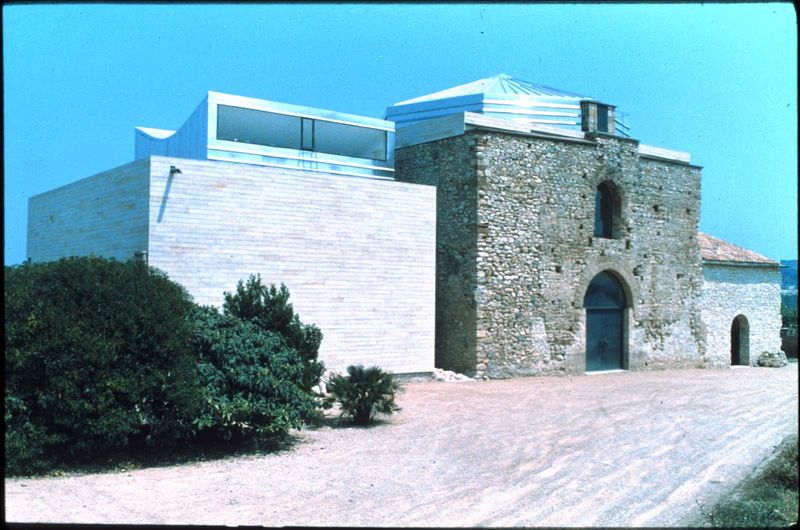
Titel: Villa von Centcelles, Mausoleum des Constans
Standort: Centcelles bei Tarragona, Villa von Centcelles (EU - E - Katalonien)
Schlagwörter: blau, himmel, grün, sand, glas, strasse, tür, türkis, weiss, dach, gebäude, gras, haus, weg, alt, architektur, stein, steine, häuser, busch, büsche, kirche, sonne, himmelblau, farbig, bogen, süden, modern, mauer, farbe, tag, steinmauer, platz, rundbogen, querformat, tor, foto, fotografie, eingang, burg, torbogen, ziegeldach, israel, fotographie, hasu, rekonstruktion, bauwerk, lichtschacht, naturstein, haustein, bushc, erweiterungsbau, metalldach